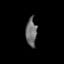
Tissue: lung
Cell type: T cells
Senescence score: 0.2045
Nuclear area (px): 303
Mean DAPI intensity: 109.023